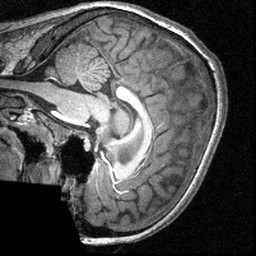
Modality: T1w
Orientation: sagittal
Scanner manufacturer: siemens
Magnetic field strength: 3 T
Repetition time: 1.57 s
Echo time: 0.00304 s